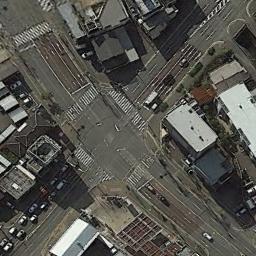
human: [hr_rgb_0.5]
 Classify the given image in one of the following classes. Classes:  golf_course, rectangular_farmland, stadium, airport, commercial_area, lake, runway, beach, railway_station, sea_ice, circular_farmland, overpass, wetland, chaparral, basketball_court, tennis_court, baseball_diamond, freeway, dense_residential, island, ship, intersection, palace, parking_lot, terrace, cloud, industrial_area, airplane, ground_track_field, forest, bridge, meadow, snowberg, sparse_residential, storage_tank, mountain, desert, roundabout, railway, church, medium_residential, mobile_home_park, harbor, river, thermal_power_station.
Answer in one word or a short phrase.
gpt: intersection